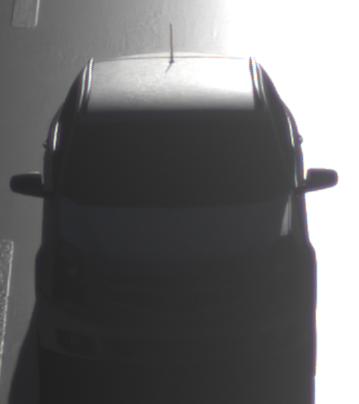
Make: Cadillac
Model: SRX 3.0 V6
Detailed model: SRX (II)
Model produced from: 2010/12
Model produced until: 2012/01
Doors: 5
Color: white
Road condition: wet road
Daytime: sunrise or sunset
Contrast: medium contrast